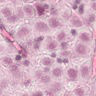
Metastatic tissue present: yes